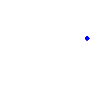
Particle: kaon